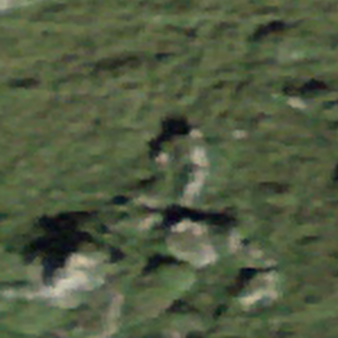
Label: bouldering_area